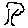
Label: tree